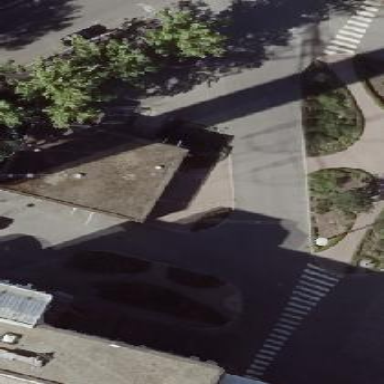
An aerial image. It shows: Ambulance station building.